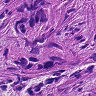
Metastatic tissue present: yes